Question: I'm attempting to display something (ultimately a menu) when a point is clicked in a 'DevExtreme' chart. I've started by using a bar chart for simplicity.
What I want to do is, when the user clicks on a bar to display something else in the DOM at that particular point. I've tried to set this up and got most of the way, the problem I've got that I'm not sure how to solve is regarding the co-ordinates.

The example above shows where I clicked, and the red circle that I've appended which appears at the top of the bar. The code to add this is quite simple:
'''
var clicked = function(p) {
var element = p.element[0];
var group = d3.select(element)
.select("svg")
.append("g")
.attr("transform", "translate("+ [p.target.x, p.target.y] +")")
.append("circle")
.attr({ cx : 0, cy: 0, r: 10, class: "circle"});
};
'''
Simply taking the co-ordinates of the target clicked element. Obviously this seems to be the top corner. Is there any way that anyone can think of to obtain the actual clicked location?
I've got a demonstration fiddle forked off one of their examples here: <URL>
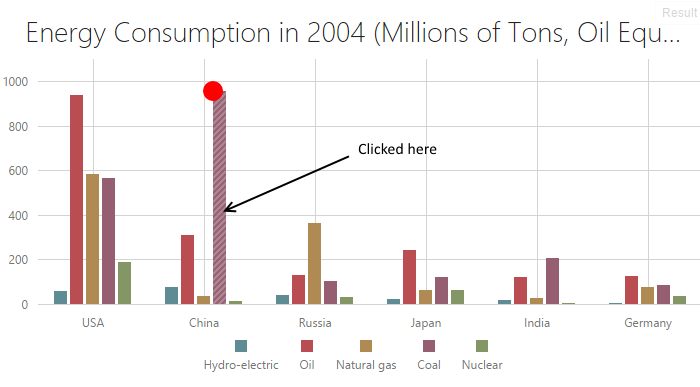
Answer: <URL>:
'''
.attr("transform", "translate("+ [p.jQueryEvent.pageX, p.jQueryEvent.pageY] +")")
'''
This gives you the coordinates of the clicked location.